Aerial crown-view tile of a tropical tree (Barro Colorado Island, Panama), acquired 20250915:
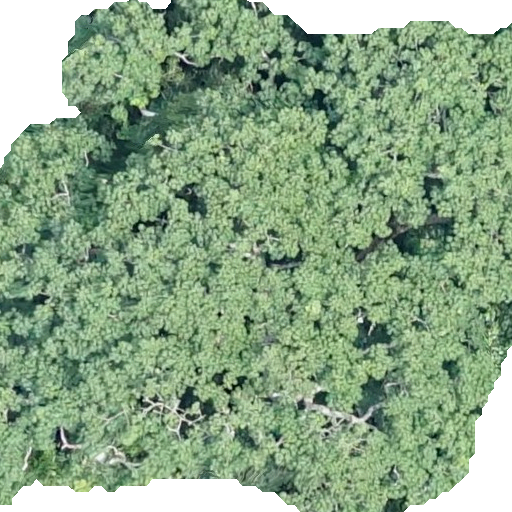
Species: Pseudobombax septenatum
GBIF accepted scientific name: Pseudobombax septenatum
Crown area: 400.48 m²